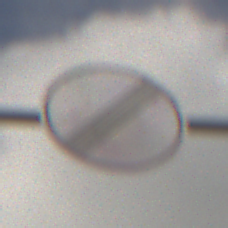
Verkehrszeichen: EndeSaemtlicherBegrenzungen
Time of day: Midday
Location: Outdoor (RoadRail)
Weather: PartlyCloudy
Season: NotSpecified
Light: Natural